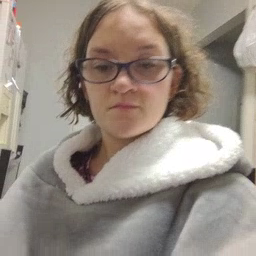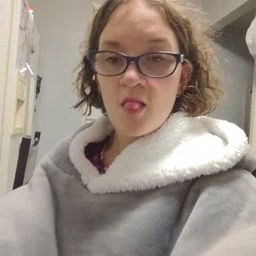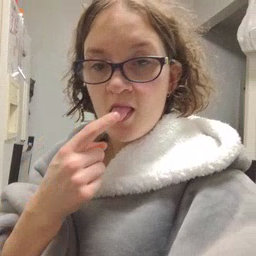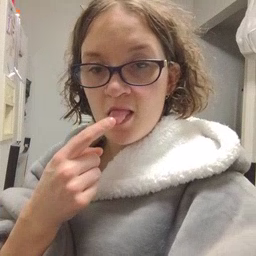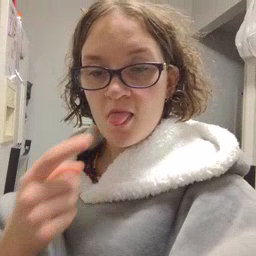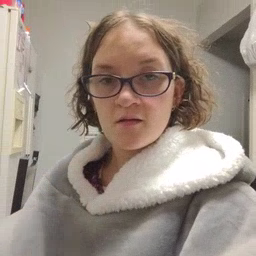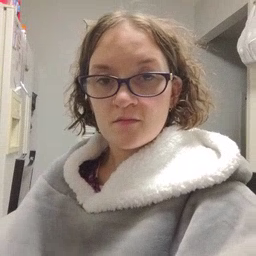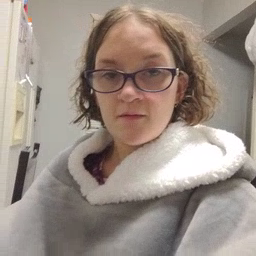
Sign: tongue